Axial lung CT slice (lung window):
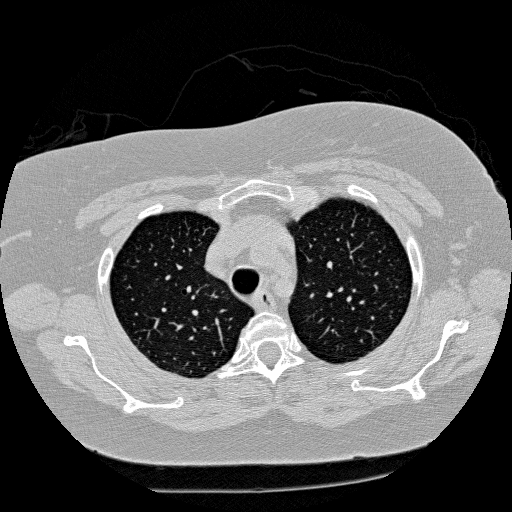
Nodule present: no